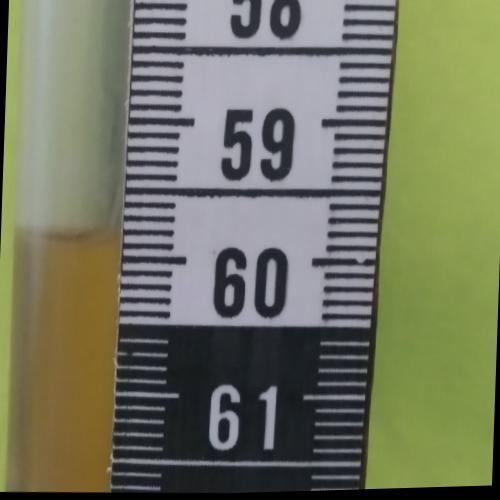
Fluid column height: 59.8 cm